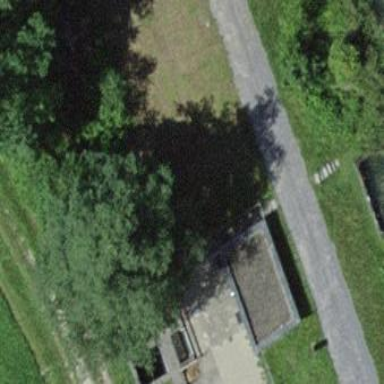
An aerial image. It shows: Pumping station building that is specifically designed for water.